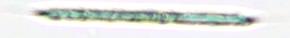
Label: Rhizosolenia